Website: bh-photo
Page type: payment
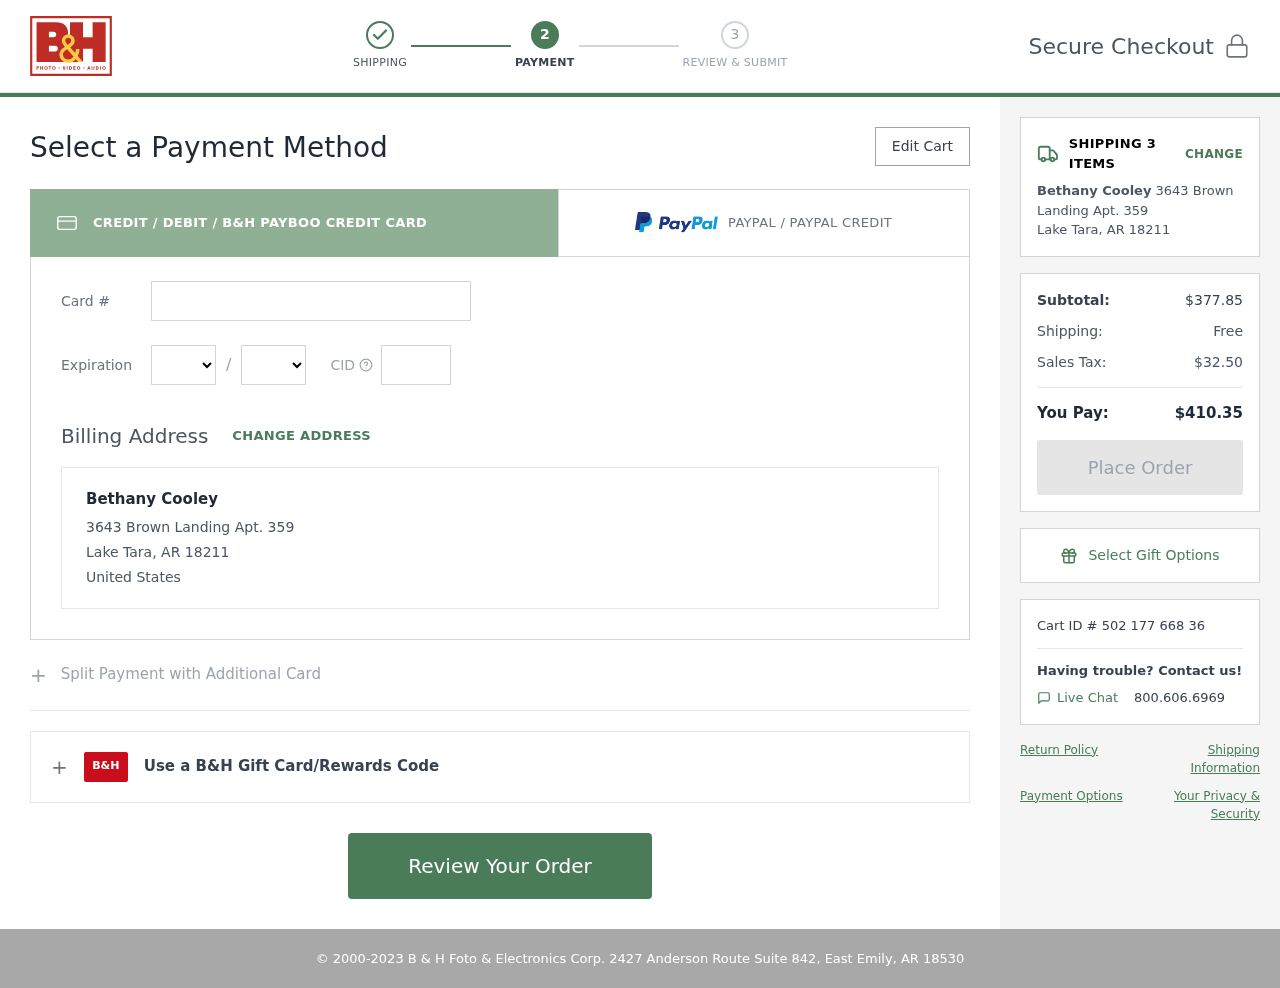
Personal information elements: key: PII_CARD_CVV
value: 136
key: PII_CARD_EXPIRY_MONTH
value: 09
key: PII_CARD_EXPIRY_YEAR
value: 30
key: PII_CARD_NUMBER
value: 5587 6841 8162 8265
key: PII_CITY_STATE_ZIP
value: Lake Tara, AR 18211
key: PII_COUNTRY
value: United States
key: PII_FULLNAME
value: Bethany Cooley
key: PII_STREET
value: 3643 Brown Landing Apt. 359
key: PII_FULLNAME2
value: Bethany Cooley
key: PII_CITY
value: Lake Tara
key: PII_STATE_ABBR
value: AR
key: PII_POSTCODE
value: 18211
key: PII_POSTCODE_FULL
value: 18211
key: PII_CITY_STATE
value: Lake Tara, AR
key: PII_POSTCODE_NUMERIC
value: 18211
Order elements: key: ORDER_NUM_ITEMS
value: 3
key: ORDER_SUBTOTAL
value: $377.85
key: ORDER_SHIPPING_COST
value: Free
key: ORDER_TAX
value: $32.50
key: ORDER_TOTAL
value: $410.35
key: ORDER_ID
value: Cart ID # 502 177 668 36